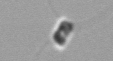
Label: Chaetoceros